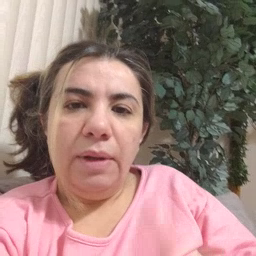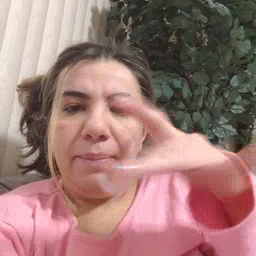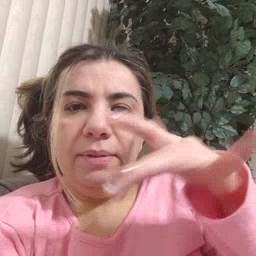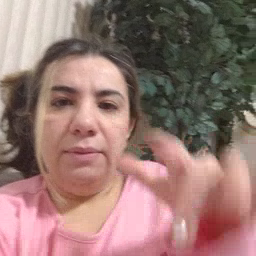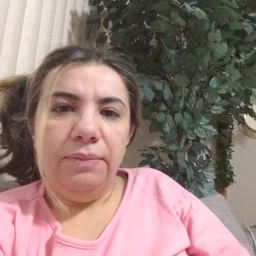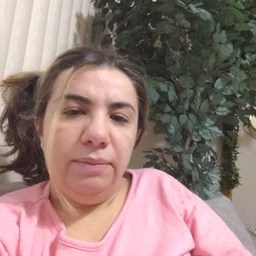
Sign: empty